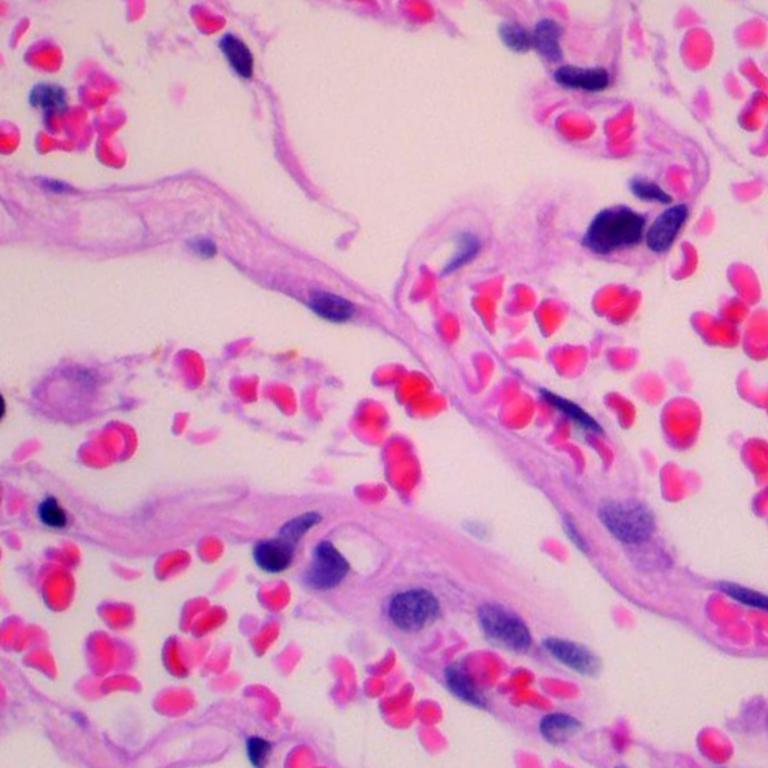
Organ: lung
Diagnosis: benign